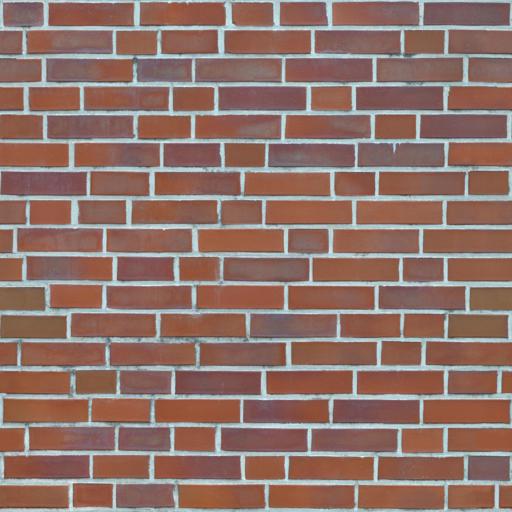
Tags: brick bricks clean modern red rough